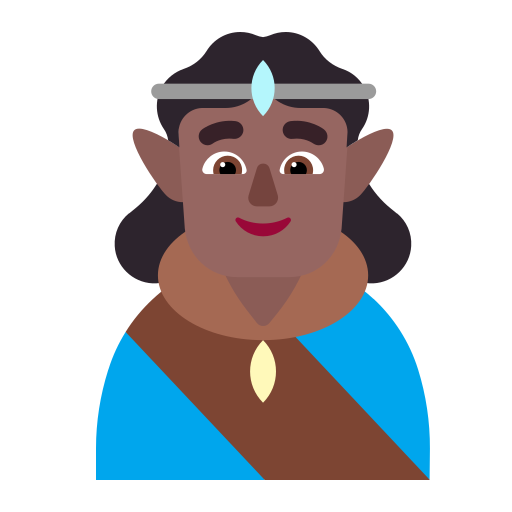
man elf flat  dark